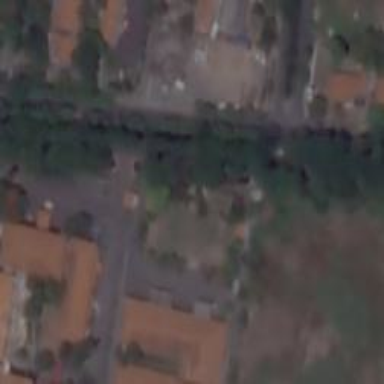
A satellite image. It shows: Residential road with bridge.